Field crop: maize
Growth stage: 2
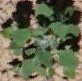
Species: chenopodium